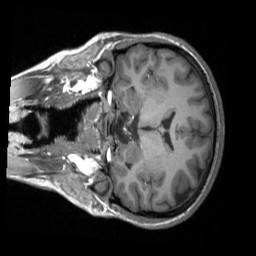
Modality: T1w
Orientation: coronal
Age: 24
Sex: female